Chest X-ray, PA view. Patient: 53 years old, sex M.
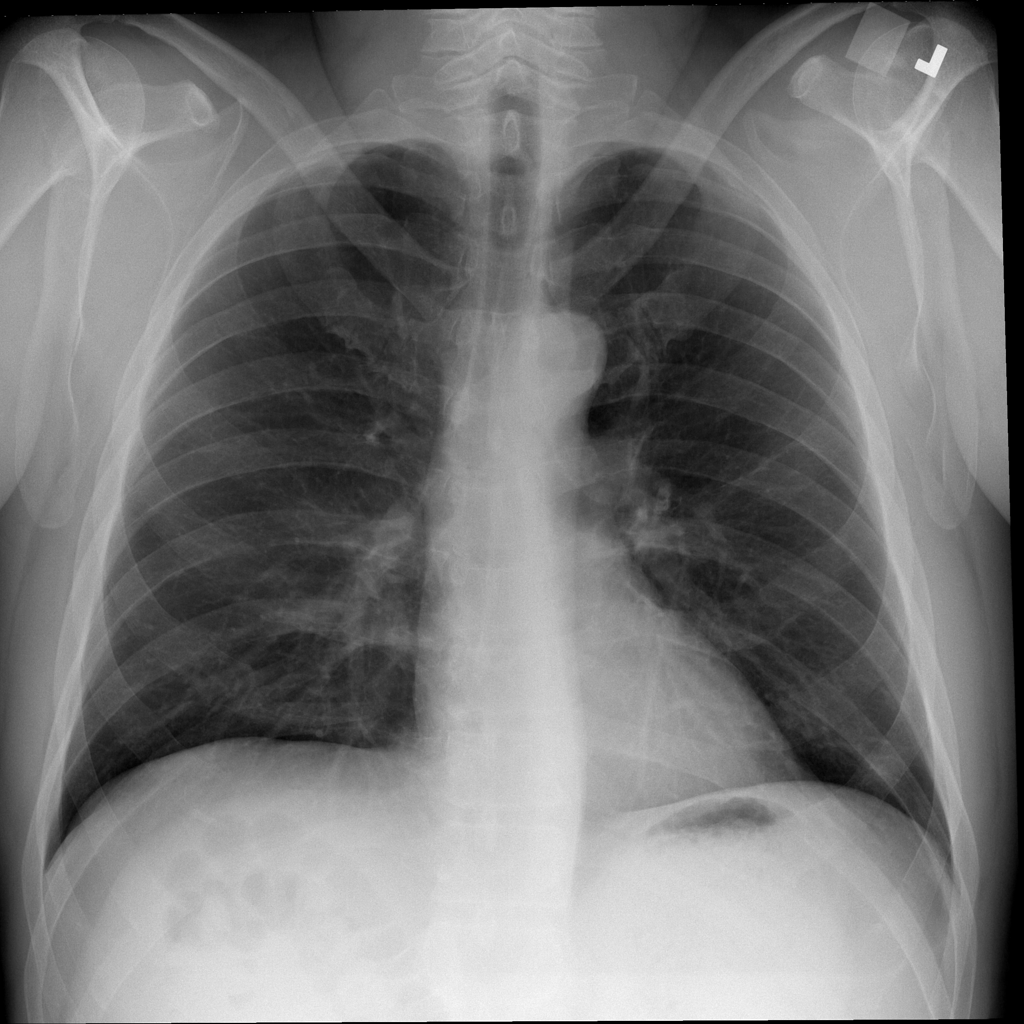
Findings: No Finding